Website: ulta-beauty
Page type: gifting
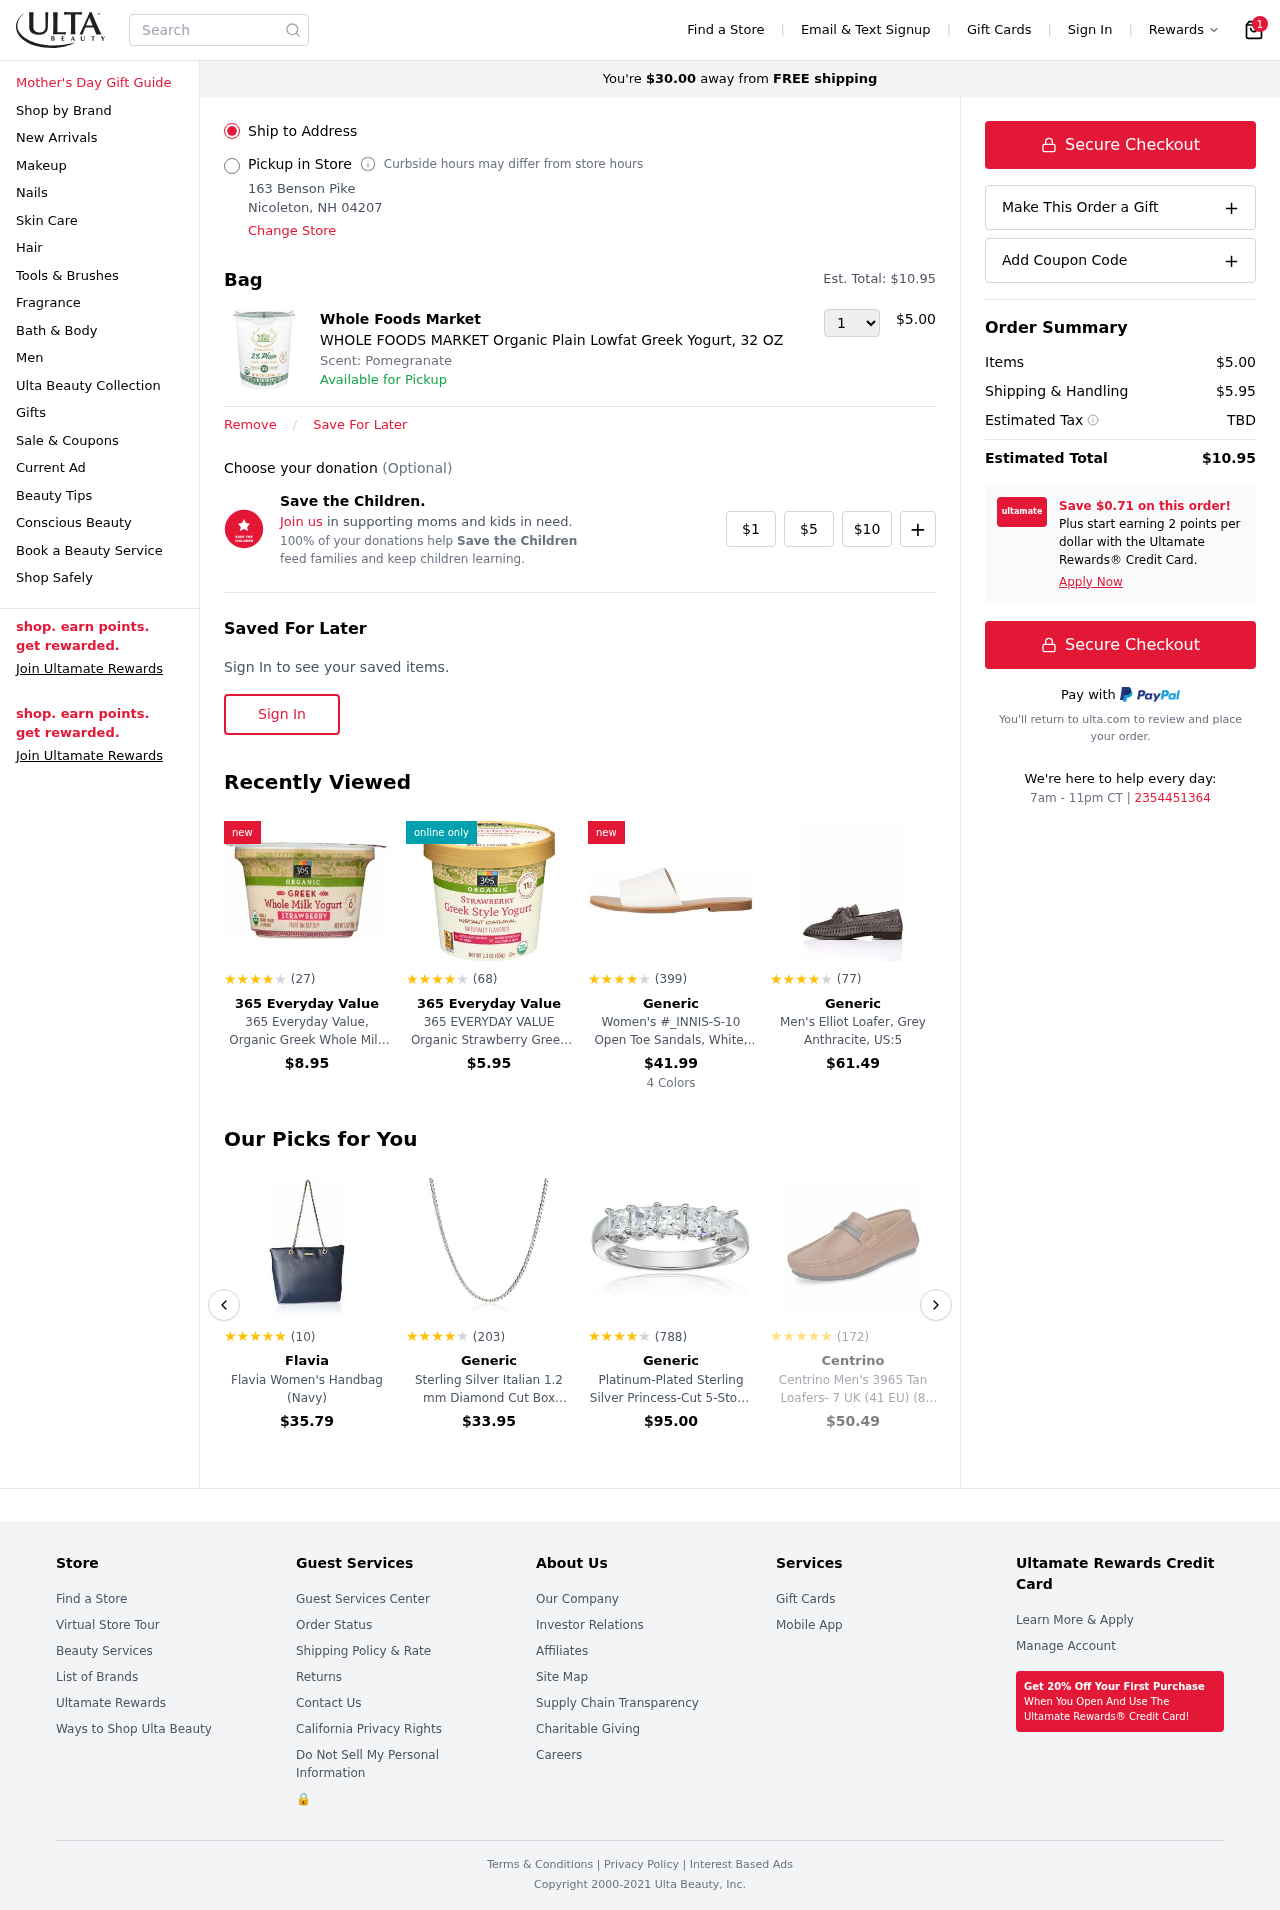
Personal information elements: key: PII_LOCATION1_CITY_STATE_ZIP
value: Nicoleton, NH 04207
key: PII_LOCATION1_STREET
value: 163 Benson Pike
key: PII_PHONE
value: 2354451364
Product elements: key: PRODUCT1_BRAND
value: Whole Foods Market
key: PRODUCT1_NAME
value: WHOLE FOODS MARKET Organic Plain Lowfat Greek Yogurt, 32 OZ
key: PRODUCT1_PRICE
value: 5
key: PRODUCT1_QUANTITY
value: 1
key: PRODUCT2_BRAND
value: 365 Everyday Value
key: PRODUCT2_NAME
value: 365 Everyday Value, Organic Greek Whole Milk Yogurt with Fruit on the Bottom, Strawberry, 5.3 oz
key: PRODUCT2_NUM_RATINGS
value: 27
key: PRODUCT2_PRICE
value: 8.95
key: PRODUCT2_RATING
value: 4
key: PRODUCT3_BRAND
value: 365 Everyday Value
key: PRODUCT3_NAME
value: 365 EVERYDAY VALUE Organic Strawberry Greek Style Yogurt Instant Oats, 2.3 OZ
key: PRODUCT3_NUM_RATINGS
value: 68
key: PRODUCT3_PRICE
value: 5.95
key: PRODUCT3_RATING
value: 3.8
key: PRODUCT4_BRAND
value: Generic
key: PRODUCT4_NAME
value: Women's #_INNIS-S-10 Open Toe Sandals, White, 9.5 us
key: PRODUCT4_NUM_RATINGS
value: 399
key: PRODUCT4_PRICE
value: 41.99
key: PRODUCT4_RATING
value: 4.1
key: PRODUCT5_BRAND
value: Generic
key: PRODUCT5_NAME
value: Men's Elliot Loafer, Grey Anthracite, US:5
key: PRODUCT5_NUM_RATINGS
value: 77
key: PRODUCT5_PRICE
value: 61.49
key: PRODUCT5_RATING
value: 3.7
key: PRODUCT6_BRAND
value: Flavia
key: PRODUCT6_NAME
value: Flavia Women's Handbag (Navy)
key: PRODUCT6_NUM_RATINGS
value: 10
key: PRODUCT6_PRICE
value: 35.79
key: PRODUCT6_RATING
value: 4.5
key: PRODUCT7_BRAND
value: Generic
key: PRODUCT7_NAME
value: Sterling Silver Italian 1.2 mm Diamond Cut Box Chain Necklace, 30"
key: PRODUCT7_NUM_RATINGS
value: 203
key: PRODUCT7_PRICE
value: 33.95
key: PRODUCT7_RATING
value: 4.1
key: PRODUCT8_BRAND
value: Generic
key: PRODUCT8_NAME
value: Platinum-Plated Sterling Silver Princess-Cut 5-Stone Ring made with Swarovski Zirconia (1 cttw), Siz
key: PRODUCT8_NUM_RATINGS
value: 788
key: PRODUCT8_PRICE
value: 95
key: PRODUCT8_RATING
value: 4.1
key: PRODUCT9_BRAND
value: Centrino
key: PRODUCT9_NAME
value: Centrino Men's 3965 Tan Loafers- 7 UK (41 EU) (8 US) (3965-1)
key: PRODUCT9_NUM_RATINGS
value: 172
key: PRODUCT9_PRICE
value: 50.49
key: PRODUCT9_RATING
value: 4.7
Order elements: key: ORDER_NUM_ITEMS
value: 1
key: AMOUNT_TO_FREE_SHIPPING
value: $30.00
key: ORDER_TOTAL
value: $10.95
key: ORDER_SUBTOTAL
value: $5.00
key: ORDER_SHIPPING_COST
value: $5.95
Search elements: key: HEADER_SEARCH
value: Search